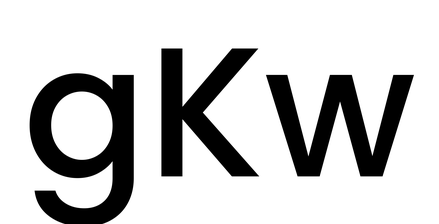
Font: Poppins-Medium